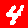
Digit: 4